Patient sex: M
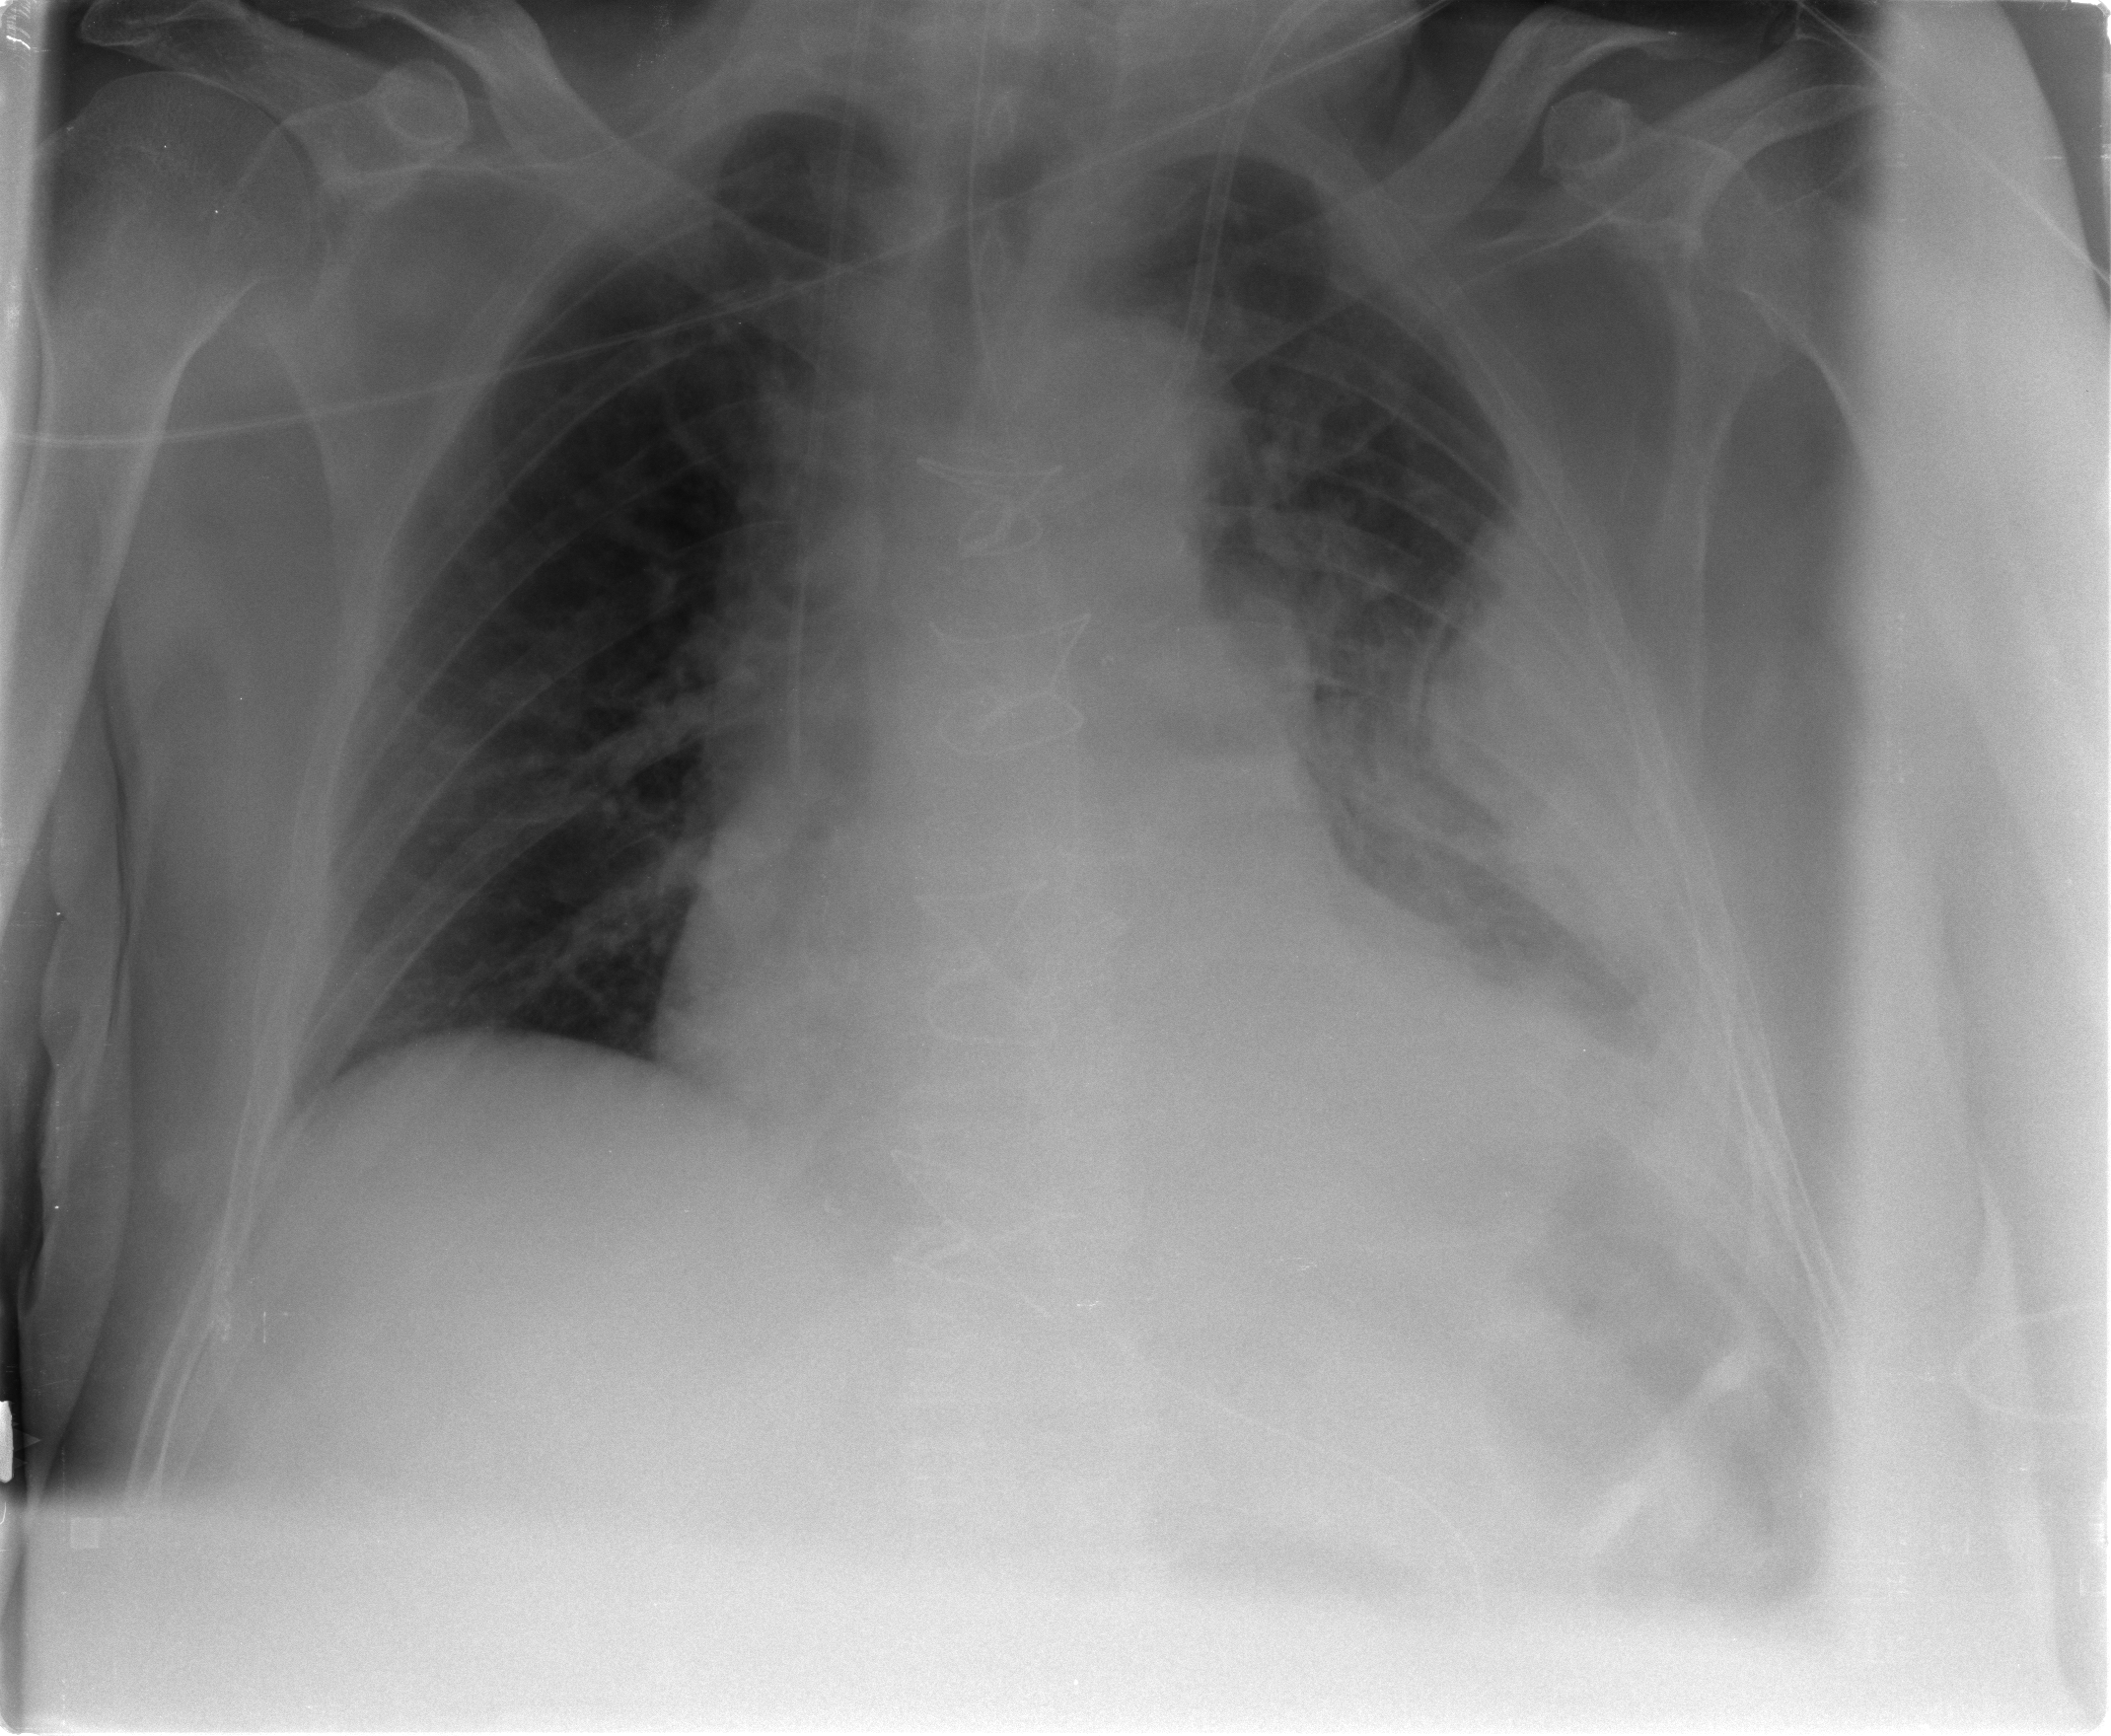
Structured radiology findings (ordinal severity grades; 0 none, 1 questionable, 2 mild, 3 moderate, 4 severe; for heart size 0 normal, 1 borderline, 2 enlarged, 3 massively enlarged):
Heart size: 0
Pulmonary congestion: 2
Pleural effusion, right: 0
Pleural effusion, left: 2
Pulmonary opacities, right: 0
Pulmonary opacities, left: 0
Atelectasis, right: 0
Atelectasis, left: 2